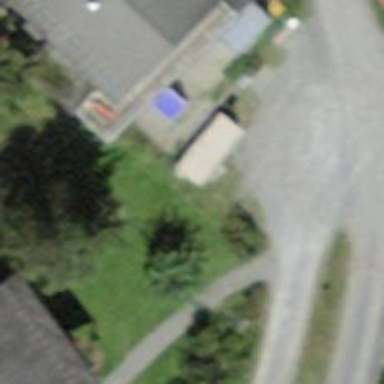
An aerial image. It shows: Post box.